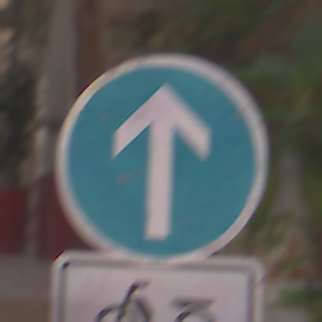
Verkehrszeichen: VorgeschriebeneFahrtrichtungGeradeaus
Zusatzzeichen unten: EinspurigeFahrzeugeFrei2
Umgebung: Outdoor, Urban
Tageszeit: MorningAfternoon
Wetter: Clear
Licht: Natural
Jahreszeit: NotSpecified
Kontrast: LowContrast